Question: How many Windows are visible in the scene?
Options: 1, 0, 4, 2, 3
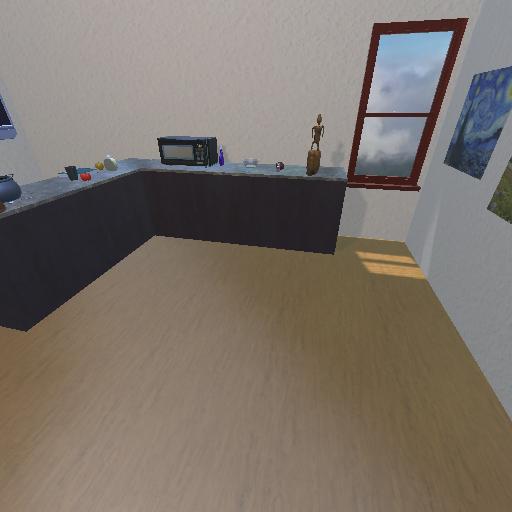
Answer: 1